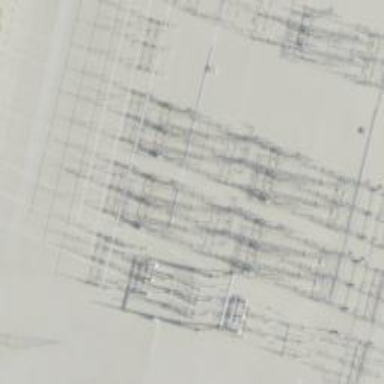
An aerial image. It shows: Switch used for power control.